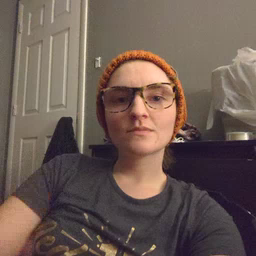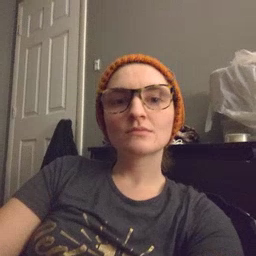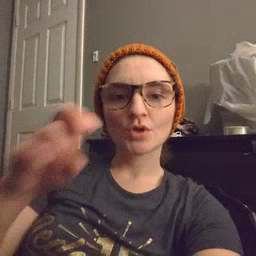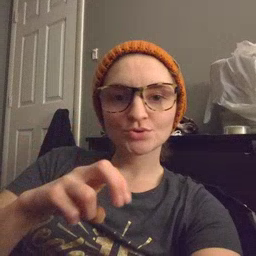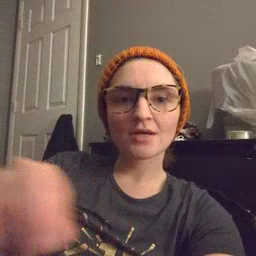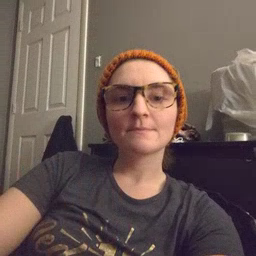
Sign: chair